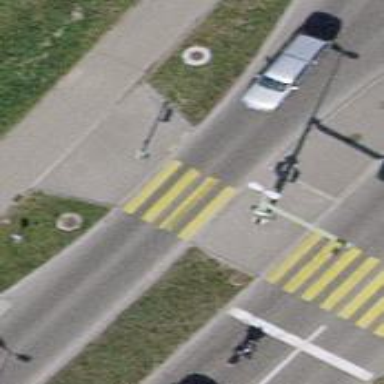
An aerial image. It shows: Crossing with traffic signals and zebra marking on the road. There is island at the crossing.